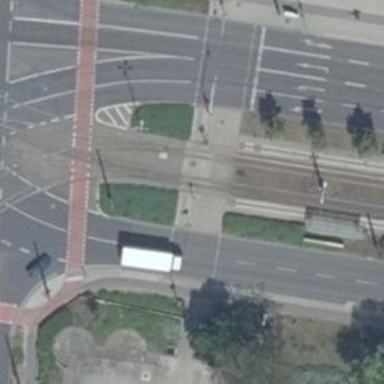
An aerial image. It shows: Railway crossing with traffic signals and lights.